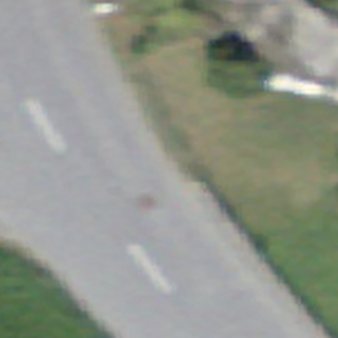
Label: other